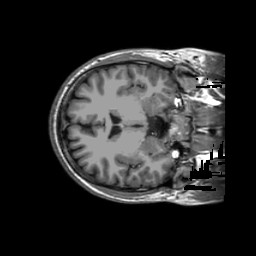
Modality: T1w
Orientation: axial